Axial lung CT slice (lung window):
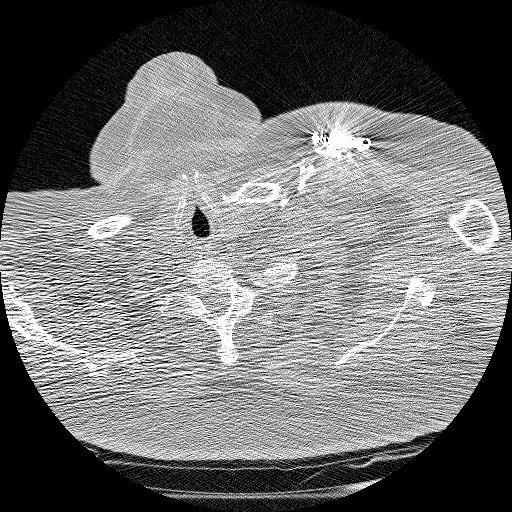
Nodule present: no